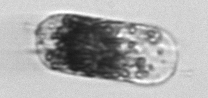
Label: Hemiaulus